Interaction volume radius: 5 \u00c5
Interaction volume height: 15 \u00c5
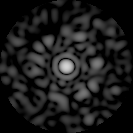
Disorder parameter: 0.8323